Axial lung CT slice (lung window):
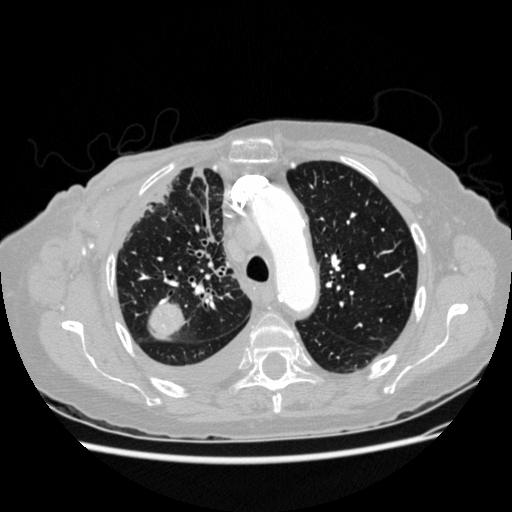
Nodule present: yes
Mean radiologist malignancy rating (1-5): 4